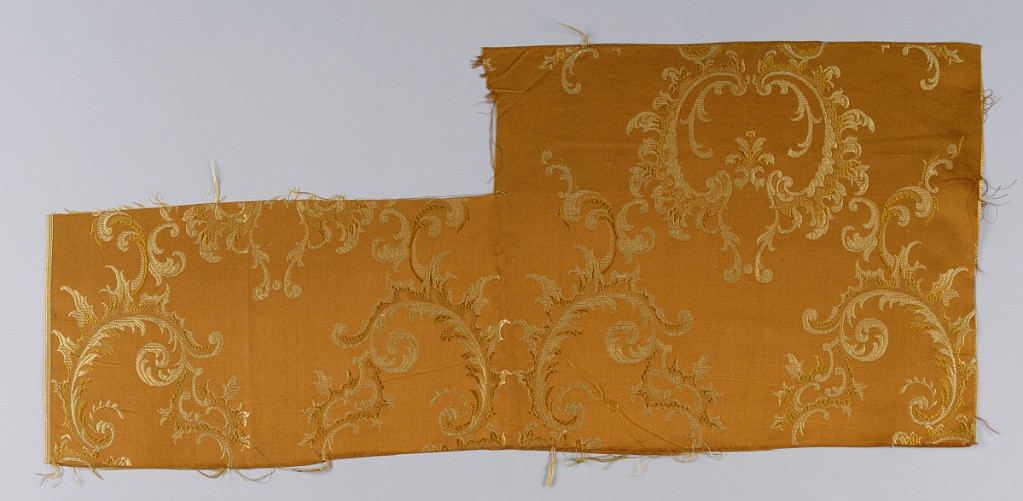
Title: Samples
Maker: Orinoka Mills, Philadelphia, Pennsylvania, USA
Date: ca. 1910
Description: a. rust color ground with 2 shades of gold color
b. rust color ground with off-white and lighter rust/orange